Question: I created a program that automatically connects to our local server and downloads updates, here is the code:
'''
// Connect to web server and download ToBeInstalled.ini
Url := 'http://'+IPAdd+'/ToBeInstalled.ini';
MS := TMemoryStream.Create
try
try
http.Get(url, MS);
code := http.ResponseText;
except
on E: EIdHTTPProtocolException do
code := http.ResponseCode;
end;
MS.SaveToFile(UserPath + 'ToBeInstalled.ini');
finally
http.Free();
end;
'''
The program works quite well while in the office but when users are home and cannot reach the server or the server is not available the get "socket error # 10061'

I have no idea how to catch that one and the worse is that the program stop execution all together after that error message is displayed. Do you have any idea how to fix that. Thank you so much.
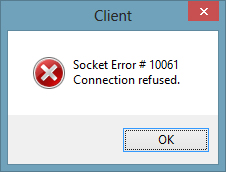
Answer: Your exception handler is only catching 'EIdHTTPProtocolException' exceptions specifically, but there are several other types of exceptions that can be raised as well, including 'EIdSocketError'. You need to update your handler accordingly, or just have it catch all possible exceptions instead of looking for specific types. Since you say an uncaught exception caused your entire app to fail (which means you have bigger problems to deal with than just 'TIdHTTP'), you should also update the code to handle exceptions raised by 'TMemoryStream' as well.
Try this:
'''
// Connect to web server and download ToBeInstalled.ini
Url := 'http://'+IPAdd+'/ToBeInstalled.ini';
try
MS := TMemoryStream.Create
try
http.Get(url, MS);
code := http.ResponseText;
MS.SaveToFile(UserPath + 'ToBeInstalled.ini');
finally
MS.Free;
end;
except
on E: EIdHTTPProtocolException do begin
code := http.ResponseCode;
end;
on E: Exception begin
// do something else
end;
end;
'''